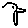
Label: bird